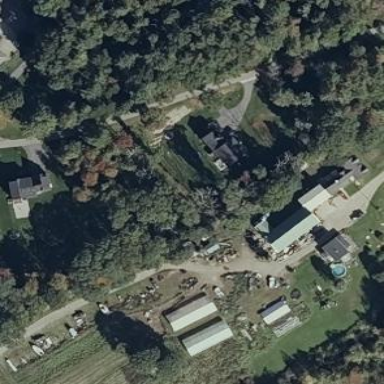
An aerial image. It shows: Farmyard area.